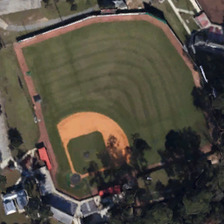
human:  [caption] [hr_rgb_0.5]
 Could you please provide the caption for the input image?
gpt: some green trees are near a baseball field .

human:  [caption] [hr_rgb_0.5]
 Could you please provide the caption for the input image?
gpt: some green trees are near a baseball field .

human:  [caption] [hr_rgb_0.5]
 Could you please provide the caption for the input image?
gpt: some green trees are near a baseball field .

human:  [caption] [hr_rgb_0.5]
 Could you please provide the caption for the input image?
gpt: some green trees are near a baseball field .

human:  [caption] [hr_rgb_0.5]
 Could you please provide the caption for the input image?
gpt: some green trees are near a baseball field .